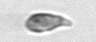
Label: Cryptophyta